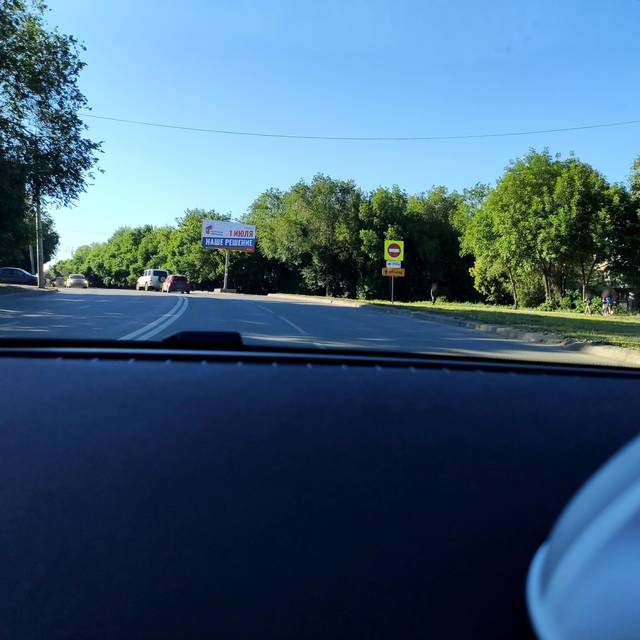
Region: Russia
Coordinates: 53.214, 50.212